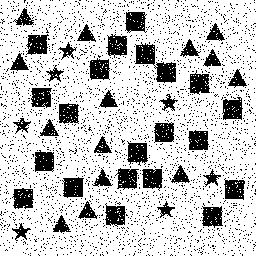
Squares: 21
Triangles: 14
Stars: 7
Total shapes: 42